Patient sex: F
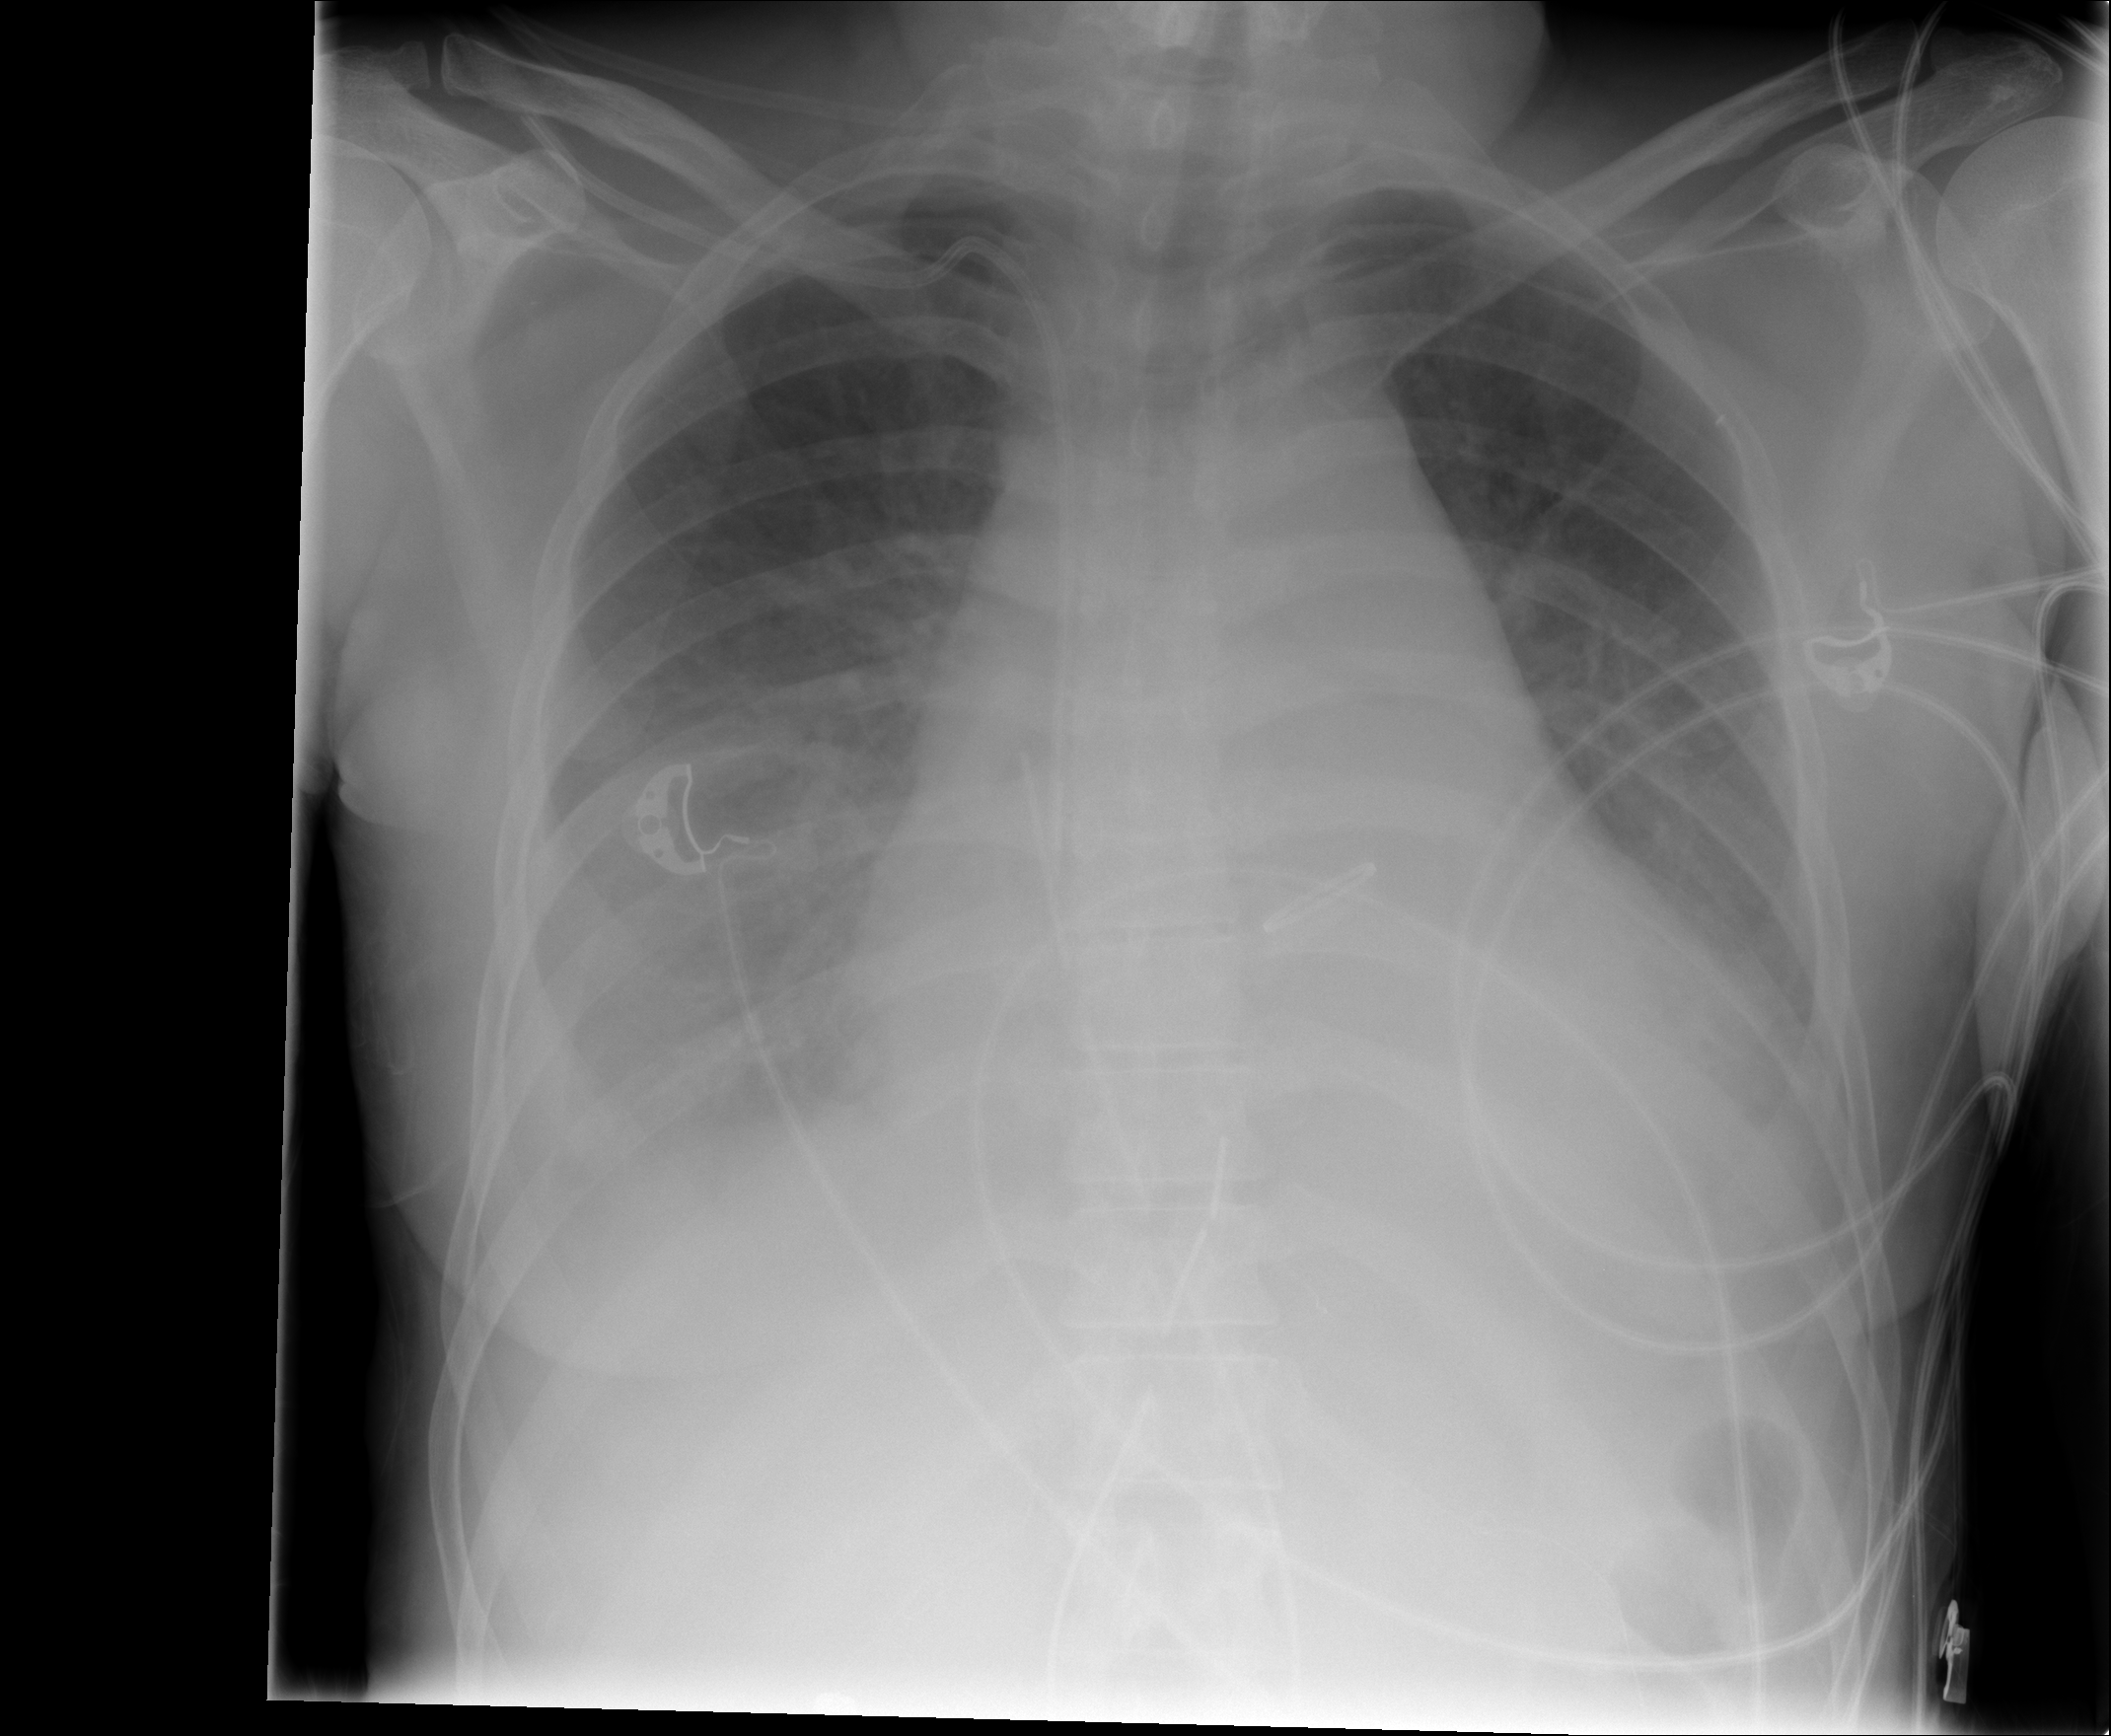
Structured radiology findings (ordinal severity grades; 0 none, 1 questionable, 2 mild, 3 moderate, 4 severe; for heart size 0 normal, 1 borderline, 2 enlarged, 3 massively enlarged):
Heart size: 2
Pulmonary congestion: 0
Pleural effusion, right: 3
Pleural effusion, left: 2
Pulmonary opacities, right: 0
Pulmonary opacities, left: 0
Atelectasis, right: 0
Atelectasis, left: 0